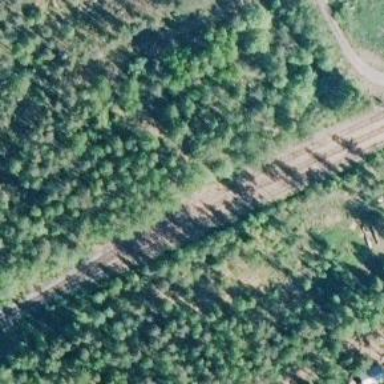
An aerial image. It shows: Wedge used for railway derailment.